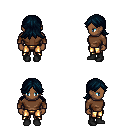
a pixel art fantasy rpg character, female body template, human, dark skin, brown long-sleeve shirt, gold greaves, raven loose hair, black shoes, four views (front, back, left, right), 2x2 character sprite sheet, small pixel art, hard edges, no anti-aliasing